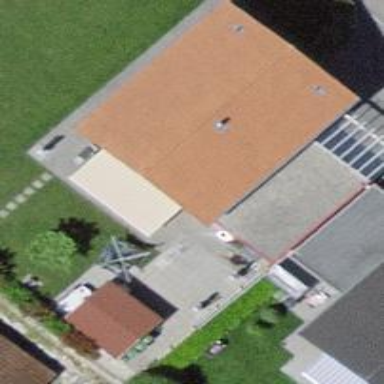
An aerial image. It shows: View of roof of building.